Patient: sex M, age 70
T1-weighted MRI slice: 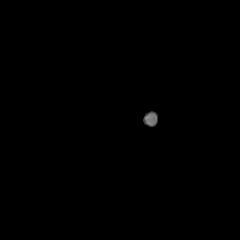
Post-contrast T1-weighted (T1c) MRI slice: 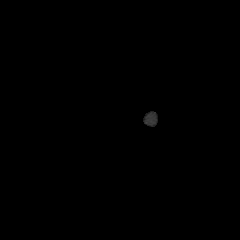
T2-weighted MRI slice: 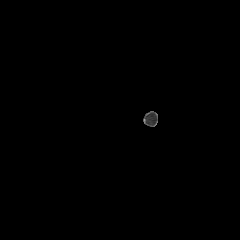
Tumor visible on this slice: no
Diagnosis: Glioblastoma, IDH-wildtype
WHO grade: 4